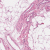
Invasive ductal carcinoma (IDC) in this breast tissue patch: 0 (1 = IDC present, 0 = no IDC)